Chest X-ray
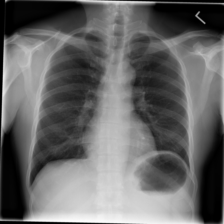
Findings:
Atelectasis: negative
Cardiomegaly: negative
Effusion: negative
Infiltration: negative
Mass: negative
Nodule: negative
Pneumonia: negative
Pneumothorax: negative
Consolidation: negative
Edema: negative
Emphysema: negative
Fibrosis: negative
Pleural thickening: negative
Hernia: negative